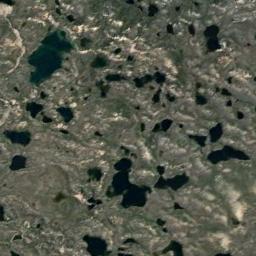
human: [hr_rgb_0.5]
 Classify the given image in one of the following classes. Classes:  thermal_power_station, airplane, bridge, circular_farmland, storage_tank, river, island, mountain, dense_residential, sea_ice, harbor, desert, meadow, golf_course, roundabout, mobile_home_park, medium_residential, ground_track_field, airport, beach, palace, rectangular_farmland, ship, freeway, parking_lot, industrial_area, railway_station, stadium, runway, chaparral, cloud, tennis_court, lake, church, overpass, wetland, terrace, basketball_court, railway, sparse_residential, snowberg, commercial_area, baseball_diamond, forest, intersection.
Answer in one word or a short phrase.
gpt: wetland